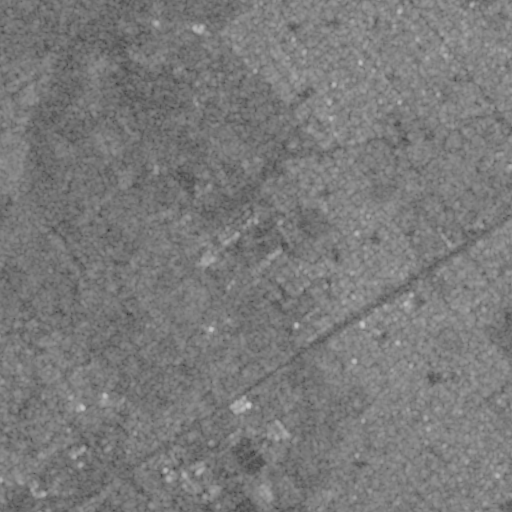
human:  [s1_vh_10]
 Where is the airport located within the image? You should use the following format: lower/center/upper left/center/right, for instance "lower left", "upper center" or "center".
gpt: The airport is located in the lower right of the image.
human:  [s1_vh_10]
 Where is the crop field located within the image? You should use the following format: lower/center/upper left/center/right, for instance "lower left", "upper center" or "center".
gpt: The crop field is located in the lower left of the image.
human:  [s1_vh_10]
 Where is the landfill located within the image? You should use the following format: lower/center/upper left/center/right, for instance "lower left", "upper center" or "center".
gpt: The landfill is located in the lower right of the image.
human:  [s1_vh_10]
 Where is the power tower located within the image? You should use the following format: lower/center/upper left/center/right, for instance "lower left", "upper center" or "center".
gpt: There is no power tower in the image.

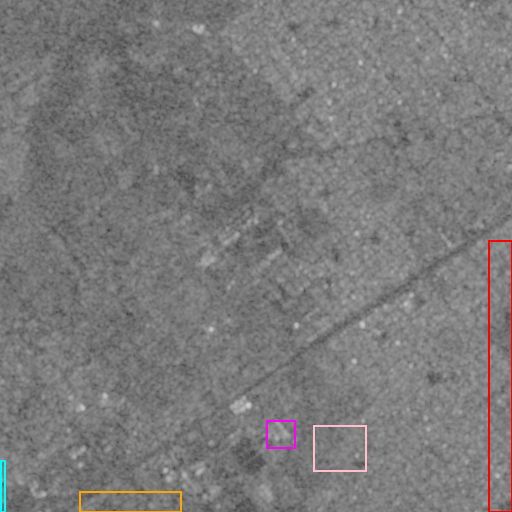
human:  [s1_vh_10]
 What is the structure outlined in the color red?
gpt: The structure outlined in red is an airport.
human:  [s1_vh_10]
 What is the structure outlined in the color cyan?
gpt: The structure outlined in cyan is a crop field.
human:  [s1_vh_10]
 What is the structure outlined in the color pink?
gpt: The structure outlined in pink is a landfill.
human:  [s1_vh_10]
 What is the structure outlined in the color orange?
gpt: The structure outlined in orange is a park.
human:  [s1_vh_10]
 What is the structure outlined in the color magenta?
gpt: The structure outlined in magenta is a building.
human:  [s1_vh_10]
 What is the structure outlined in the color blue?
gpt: There is no blue outline.